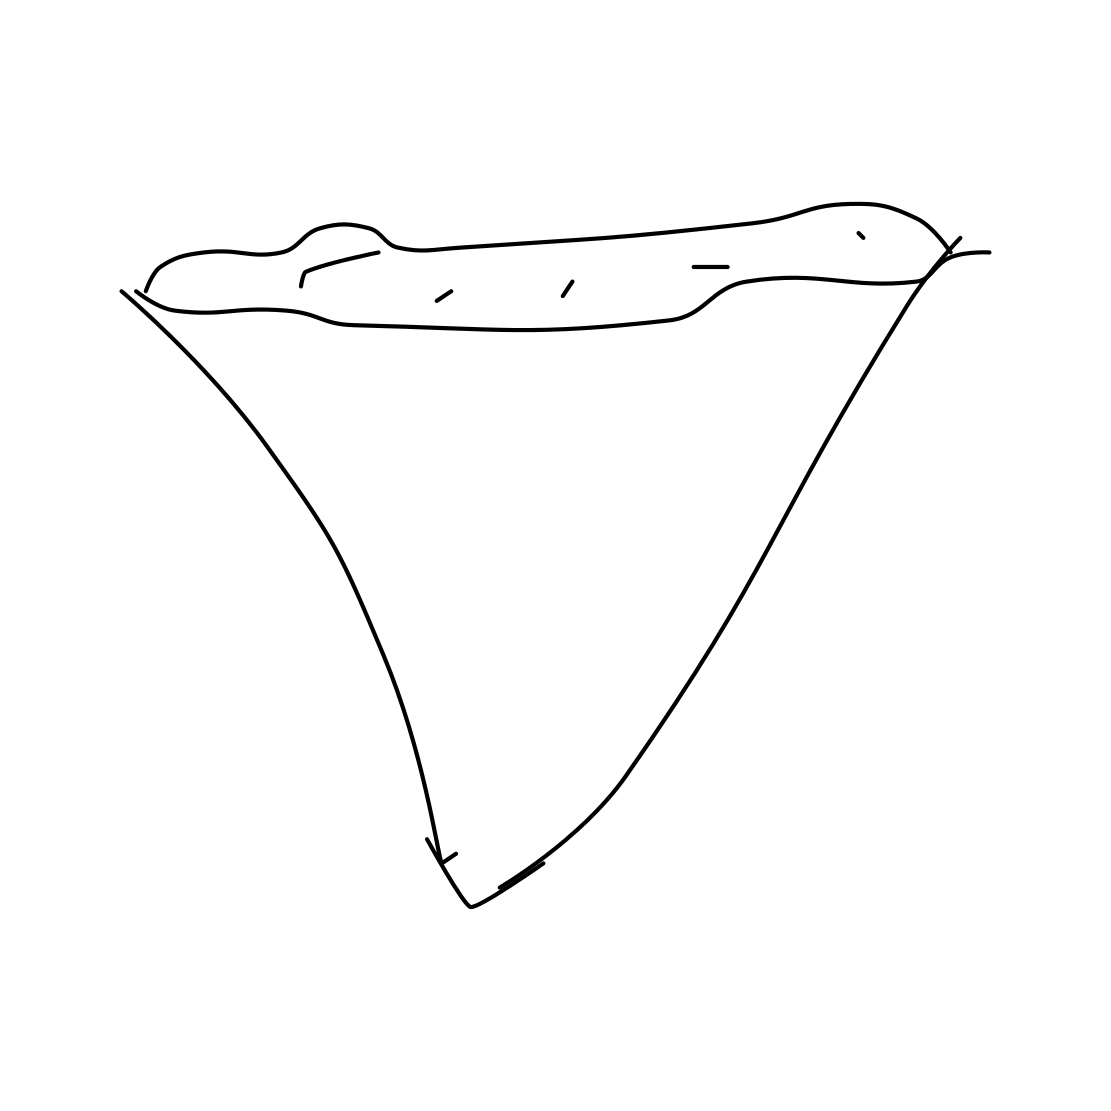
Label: diamond